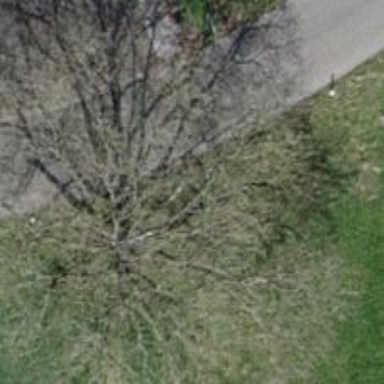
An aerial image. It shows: Urban tree adding natural touch to the cityscape.